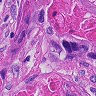
Metastatic tissue present: yes